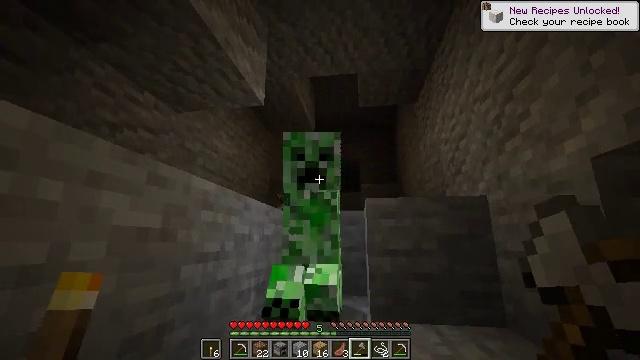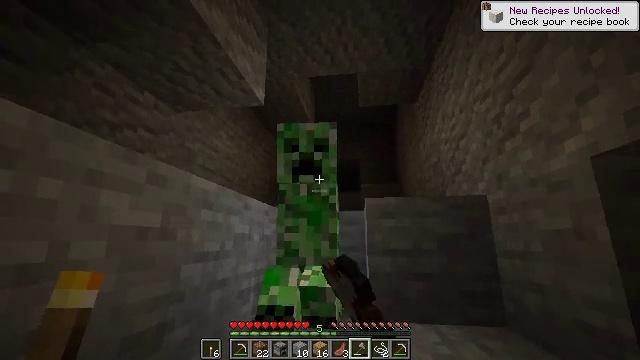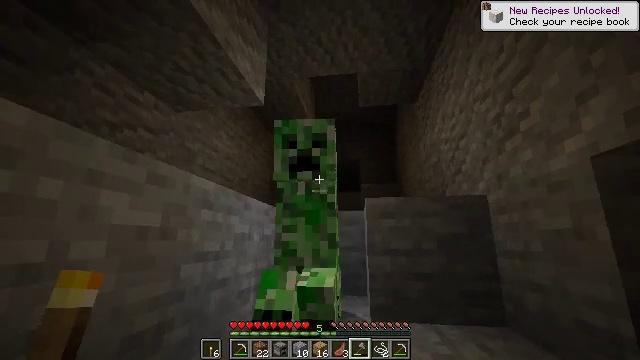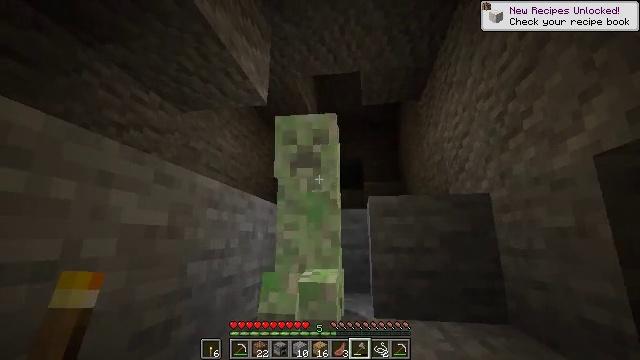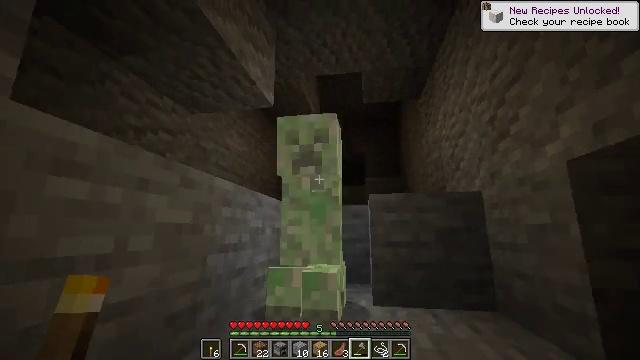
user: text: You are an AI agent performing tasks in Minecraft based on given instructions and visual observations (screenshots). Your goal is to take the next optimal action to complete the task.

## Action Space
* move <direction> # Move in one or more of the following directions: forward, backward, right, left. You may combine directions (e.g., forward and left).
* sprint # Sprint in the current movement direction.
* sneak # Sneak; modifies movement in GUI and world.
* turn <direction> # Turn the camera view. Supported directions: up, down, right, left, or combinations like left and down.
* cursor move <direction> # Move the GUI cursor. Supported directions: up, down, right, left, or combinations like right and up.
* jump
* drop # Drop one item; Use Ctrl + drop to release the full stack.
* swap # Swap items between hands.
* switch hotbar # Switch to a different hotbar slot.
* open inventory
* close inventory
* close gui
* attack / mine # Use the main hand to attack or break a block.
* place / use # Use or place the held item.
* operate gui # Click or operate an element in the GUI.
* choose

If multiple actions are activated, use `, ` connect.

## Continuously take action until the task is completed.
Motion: motion action
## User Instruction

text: Kill a creeper.
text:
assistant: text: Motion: attack / mine
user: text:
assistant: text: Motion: attack / mine
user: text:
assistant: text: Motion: move back
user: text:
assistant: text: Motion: move back, turn down
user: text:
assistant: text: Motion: no_op